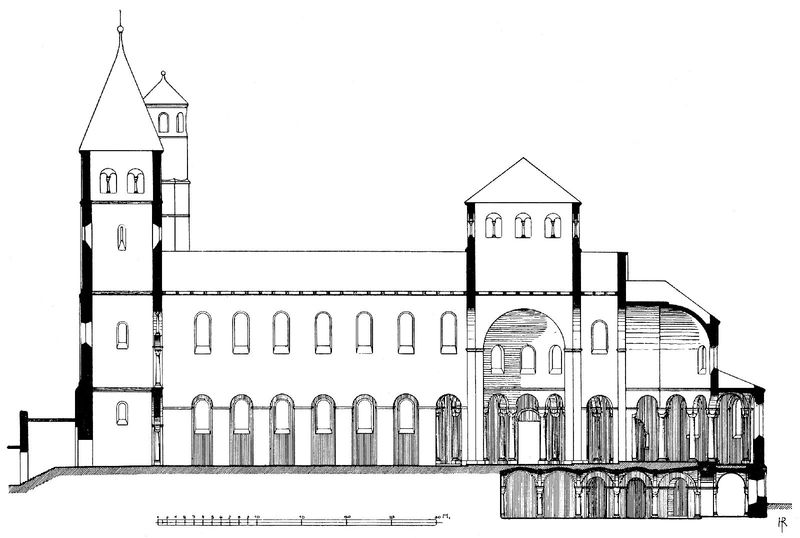
Titel: St. Maria im Kapitol in Köln
Standort: Köln, St. Maria im Kapitol (EU - D - NRW)
Schlagwörter: weiß, fenster, schwarz, skizze, säulen, zeichnung, schloss, architektur, kirche, turm, rundbogen, bögen, eingang, keller, schnitt, schwarz weiß, reihe, entwurf, darstellung, langhaus, kapitell, obergaden, querhaus, seitenschiff, apsis, romanik, chor, kapelle, plan, fenetre, stockwerke, querschnitt, grundriss, aufriss, maßstab, bauplan, krypta, zweiturmfassade, rundbogenfenster, längsschnitt, kapellen, vierung, vierungsturm, szizze, chorumgang, architecture, kirchenbau, turme, eglise, fenetres, basilique, nebenschiff, umgangschor, limburg, 1350, 1100, crypte, echelle, turmfassade, transept, catedrale, coupe longitudinale, seitenschifcf, kkrypta, archithecture, chevet en hémicycle